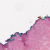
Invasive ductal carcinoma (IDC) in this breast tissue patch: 0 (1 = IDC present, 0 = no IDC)